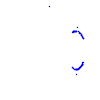
Particle: proton